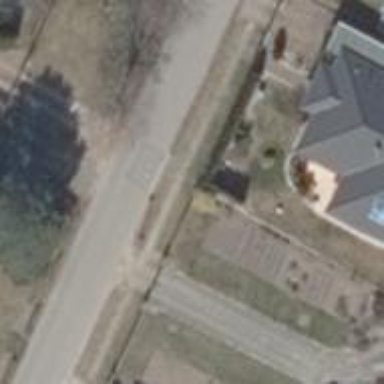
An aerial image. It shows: Driveway.